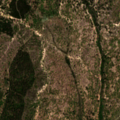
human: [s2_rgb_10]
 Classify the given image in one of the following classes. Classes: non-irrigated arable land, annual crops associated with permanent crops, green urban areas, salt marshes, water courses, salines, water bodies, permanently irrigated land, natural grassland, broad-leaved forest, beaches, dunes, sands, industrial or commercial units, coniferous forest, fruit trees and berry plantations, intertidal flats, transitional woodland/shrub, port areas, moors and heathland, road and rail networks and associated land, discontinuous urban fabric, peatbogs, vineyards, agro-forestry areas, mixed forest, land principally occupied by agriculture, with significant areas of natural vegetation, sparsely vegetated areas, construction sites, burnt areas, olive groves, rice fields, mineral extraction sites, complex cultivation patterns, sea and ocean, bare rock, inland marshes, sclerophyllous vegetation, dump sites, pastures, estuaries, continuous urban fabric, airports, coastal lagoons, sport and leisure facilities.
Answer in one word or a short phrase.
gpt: agro-forestry areas, mixed forest, transitional woodland/shrub